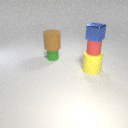
small blue metal cube above large yellow rubber cylinder